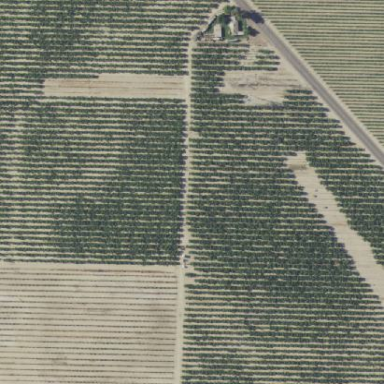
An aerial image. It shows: Almond orchard with rows of almond trees.